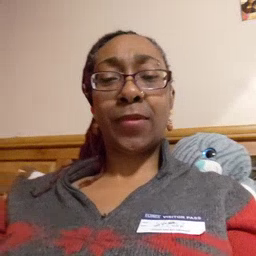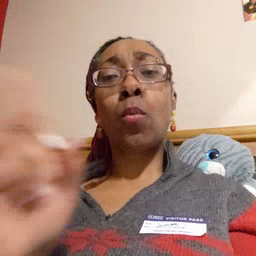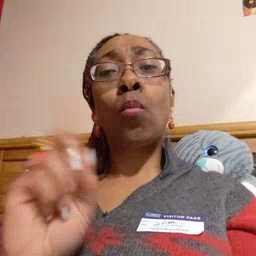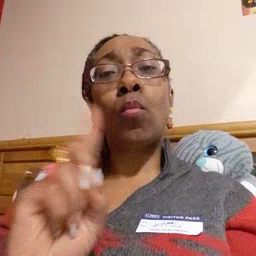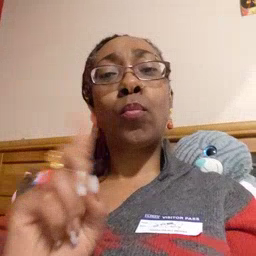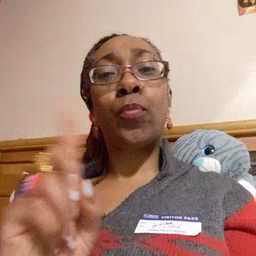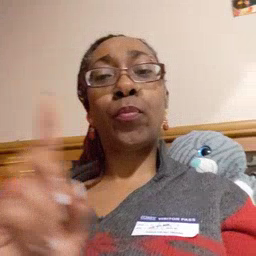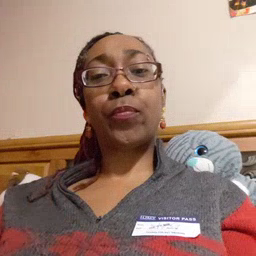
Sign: where